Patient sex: M
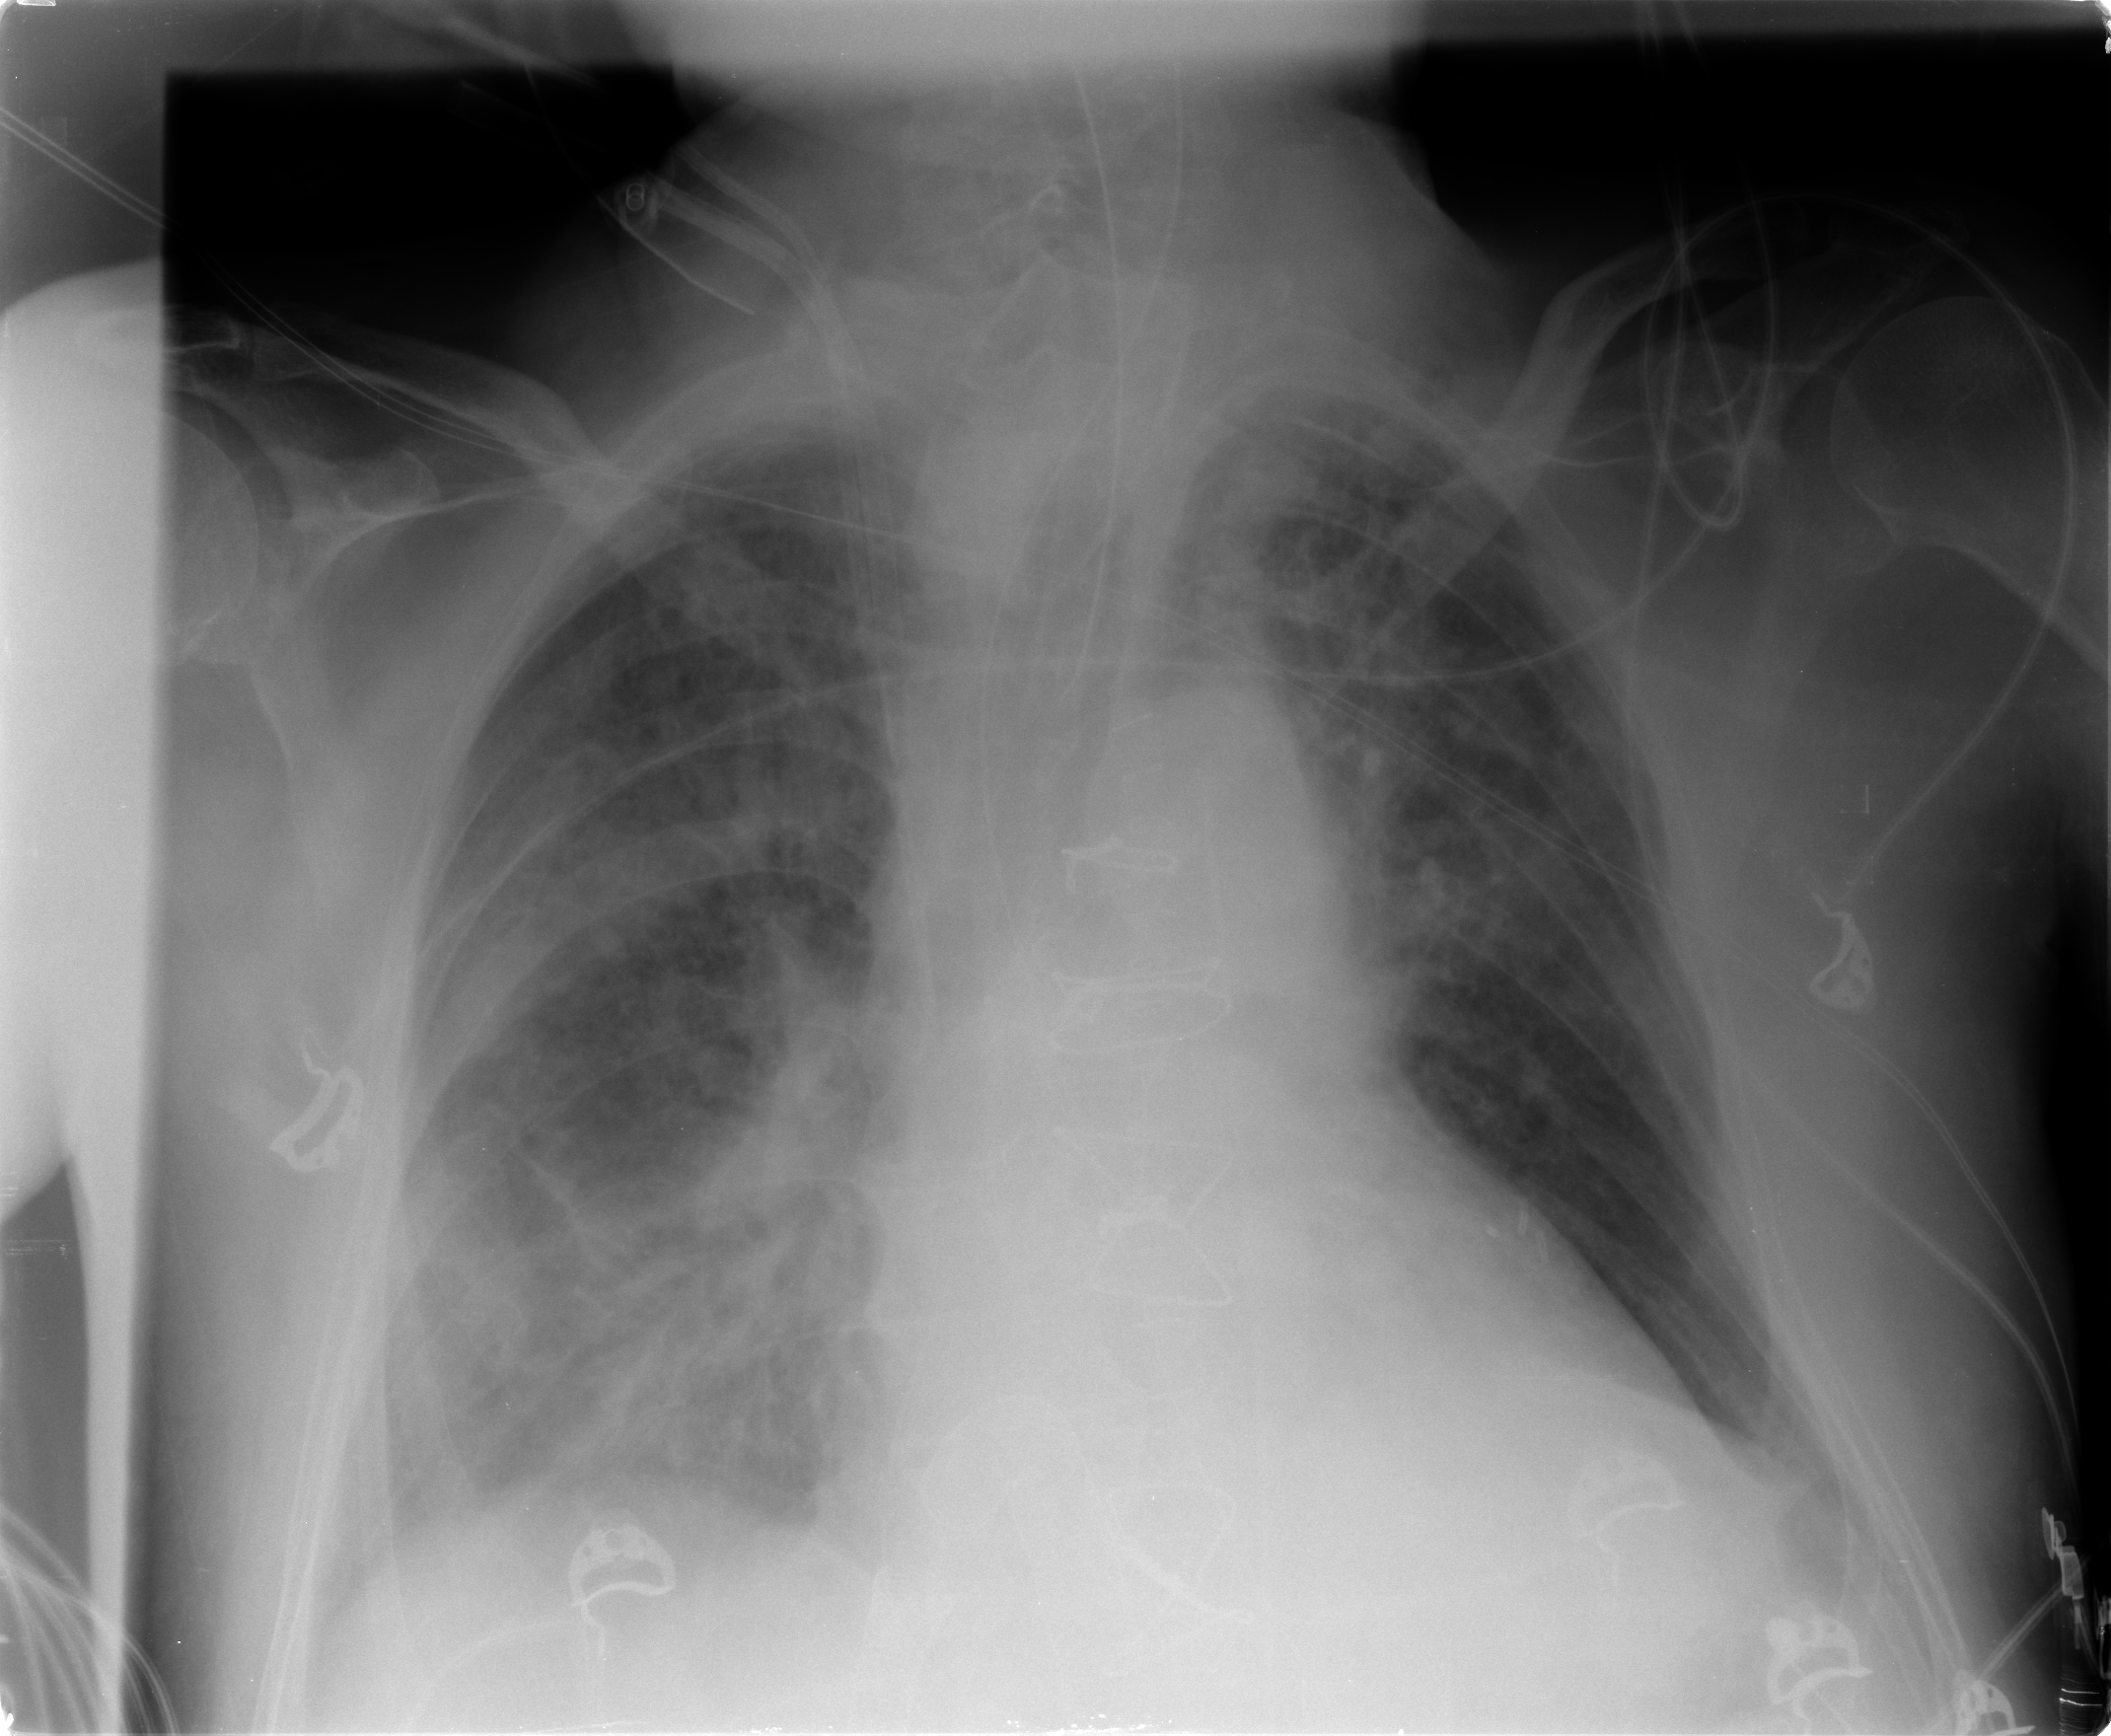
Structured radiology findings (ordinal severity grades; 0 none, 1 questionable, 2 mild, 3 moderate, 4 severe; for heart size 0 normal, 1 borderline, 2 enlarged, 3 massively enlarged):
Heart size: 2
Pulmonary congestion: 2
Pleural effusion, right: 2
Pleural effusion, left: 0
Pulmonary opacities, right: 3
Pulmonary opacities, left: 2
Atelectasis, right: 2
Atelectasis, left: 2